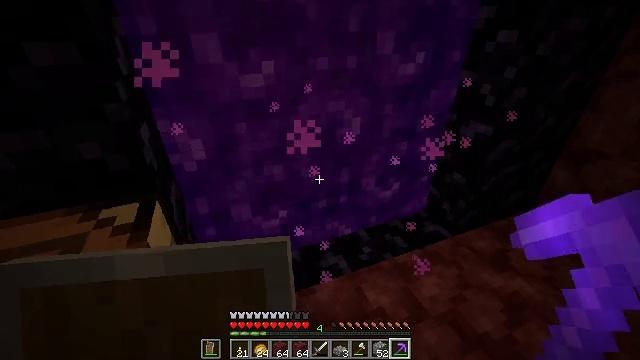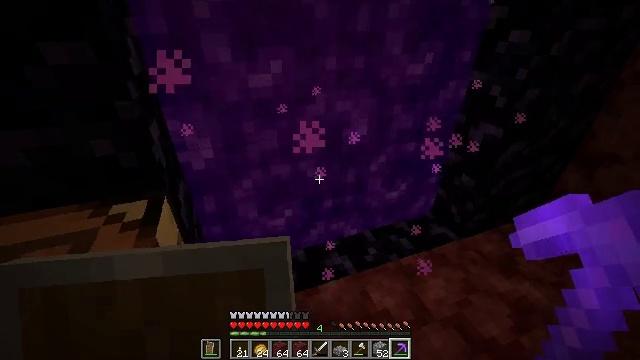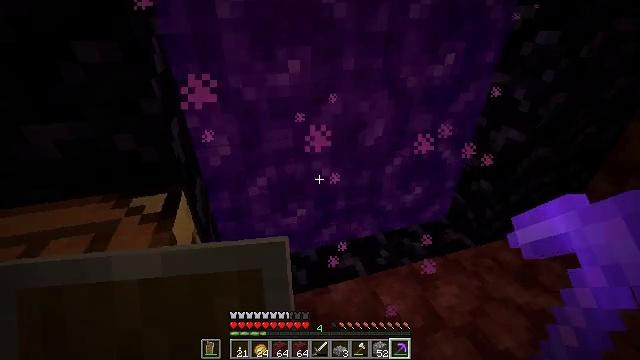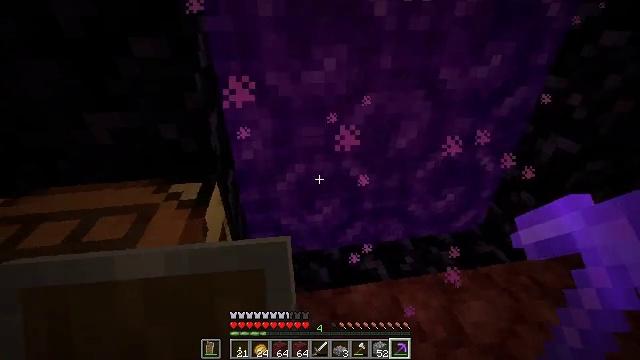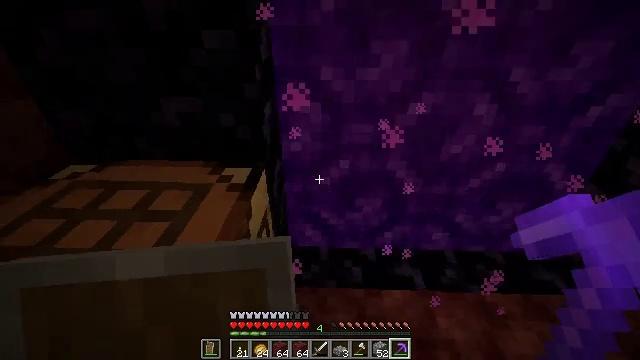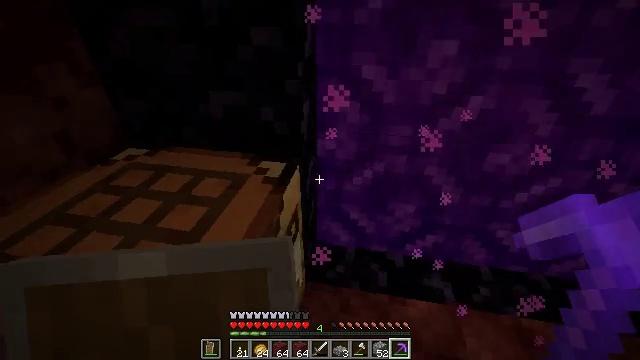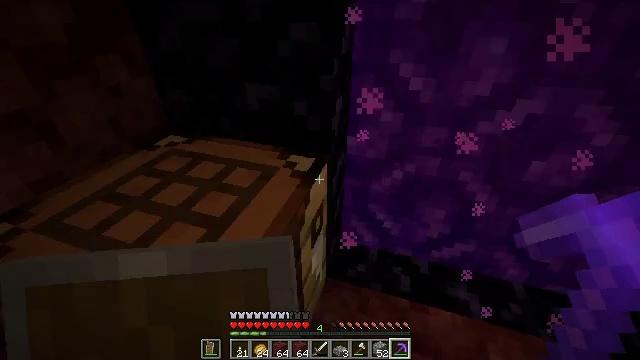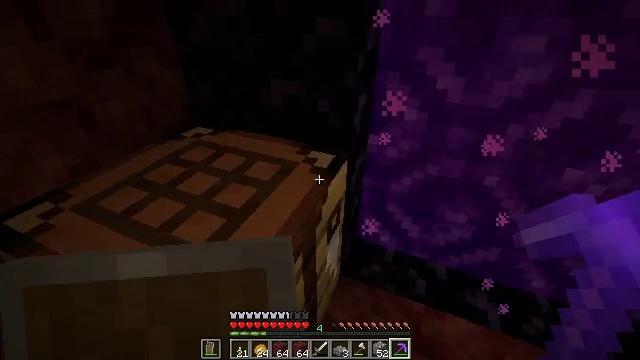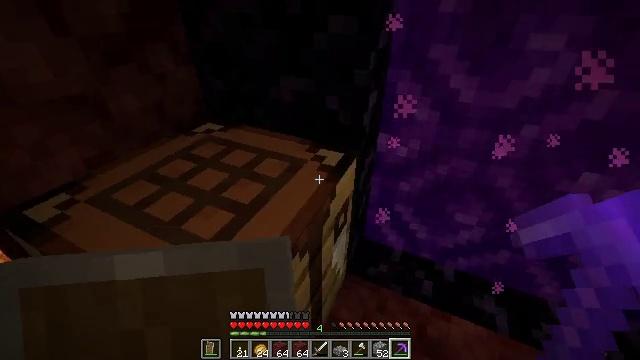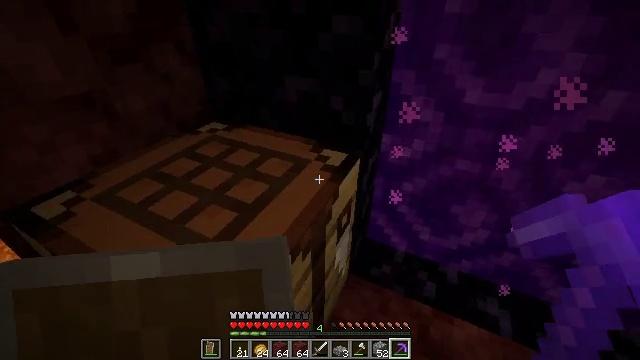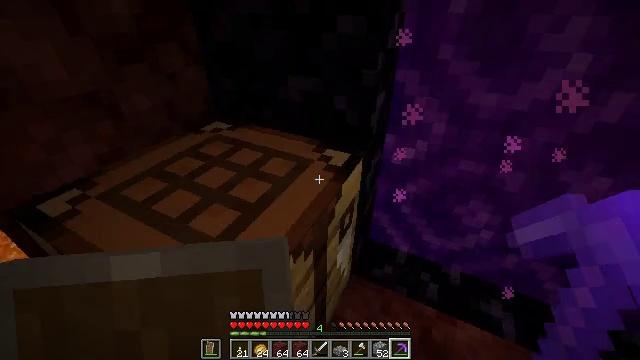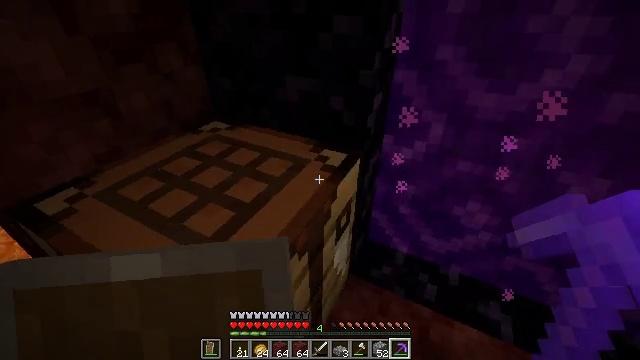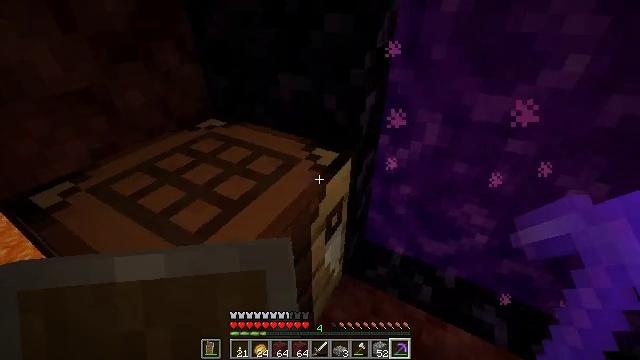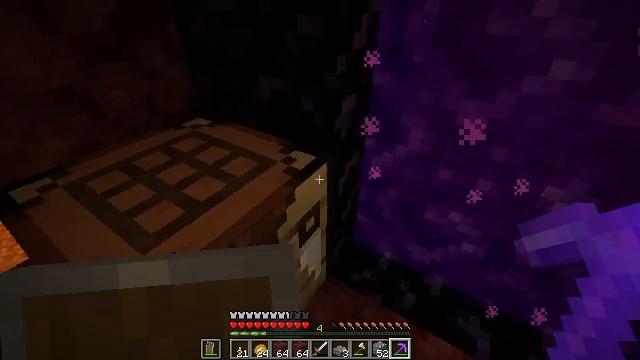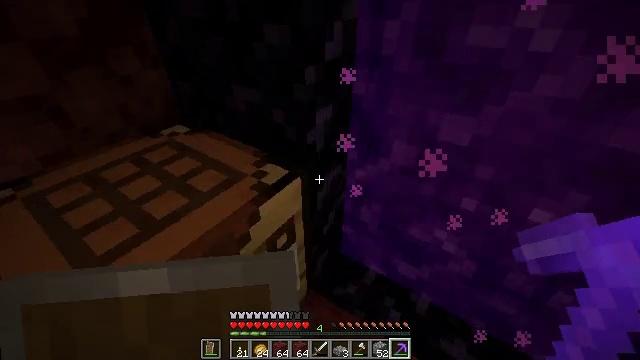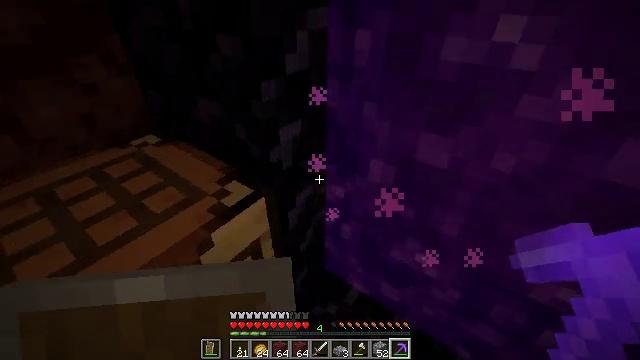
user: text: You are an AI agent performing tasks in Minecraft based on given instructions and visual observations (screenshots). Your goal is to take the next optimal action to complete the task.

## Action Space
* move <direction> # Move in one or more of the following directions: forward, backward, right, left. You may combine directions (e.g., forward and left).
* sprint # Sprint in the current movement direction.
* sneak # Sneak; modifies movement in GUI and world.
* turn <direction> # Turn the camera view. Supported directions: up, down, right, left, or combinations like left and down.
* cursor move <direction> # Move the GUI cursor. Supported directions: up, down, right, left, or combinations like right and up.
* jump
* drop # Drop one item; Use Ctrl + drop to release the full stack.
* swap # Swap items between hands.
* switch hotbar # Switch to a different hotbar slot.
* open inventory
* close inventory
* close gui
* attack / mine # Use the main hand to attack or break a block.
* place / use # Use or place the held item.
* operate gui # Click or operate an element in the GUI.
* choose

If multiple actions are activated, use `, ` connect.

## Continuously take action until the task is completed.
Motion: motion action
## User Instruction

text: craft item air
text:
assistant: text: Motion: turn left
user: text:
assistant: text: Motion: turn left
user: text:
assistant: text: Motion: turn left
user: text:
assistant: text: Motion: turn left
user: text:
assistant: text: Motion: turn left
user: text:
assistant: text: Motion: turn left
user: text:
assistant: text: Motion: turn left
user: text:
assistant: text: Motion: turn left
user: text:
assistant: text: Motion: no_op
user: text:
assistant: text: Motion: no_op
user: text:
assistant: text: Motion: move right
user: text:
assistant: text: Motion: move right, turn left
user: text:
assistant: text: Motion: move forward and move right, turn left
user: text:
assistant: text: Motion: move forward and move right, turn left
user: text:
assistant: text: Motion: move forward and move right, turn left
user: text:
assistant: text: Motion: move forward and move right, turn left
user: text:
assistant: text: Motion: move forward and move right, turn left
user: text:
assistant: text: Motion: move forward and move right, turn left
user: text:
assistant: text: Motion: move forward and move right, turn left
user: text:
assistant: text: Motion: move right, turn left
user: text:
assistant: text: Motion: move right, turn left
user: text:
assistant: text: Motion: turn left
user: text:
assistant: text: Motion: turn left and up
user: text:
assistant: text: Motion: turn left
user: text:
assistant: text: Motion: turn left and up
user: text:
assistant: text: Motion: turn right and up
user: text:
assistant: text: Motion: turn right
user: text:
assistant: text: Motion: turn right
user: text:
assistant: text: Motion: turn right
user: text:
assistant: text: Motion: no_op